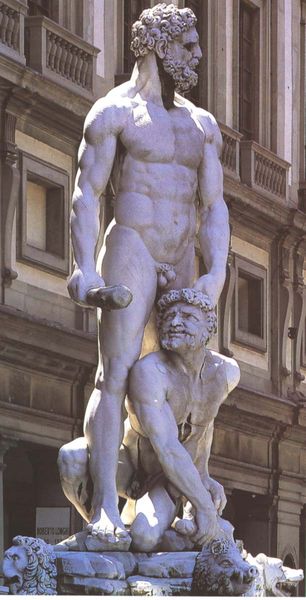
Titel: Herkules und Kakus
Künstler: Baccio Bandinelli
Institution: Florenz, Piazza della Signoria
Schlagwörter: keule, macht